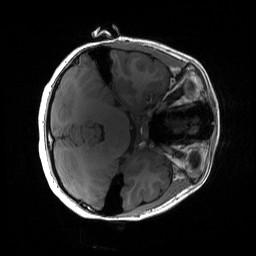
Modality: T1w
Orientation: axial
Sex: female
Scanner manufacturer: siemens
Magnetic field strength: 3 T
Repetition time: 1.9 s
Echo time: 0.00243 s